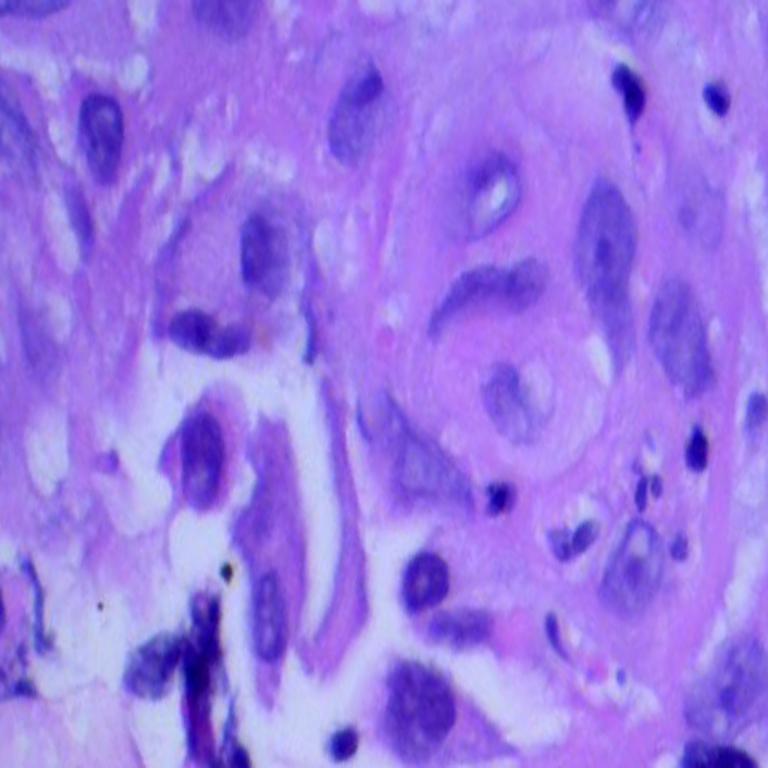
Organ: lung
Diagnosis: squamous carcinomas